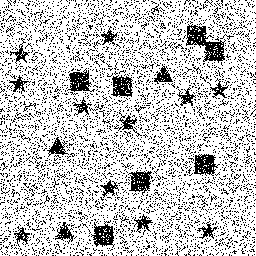
Squares: 7
Triangles: 3
Stars: 11
Total shapes: 21